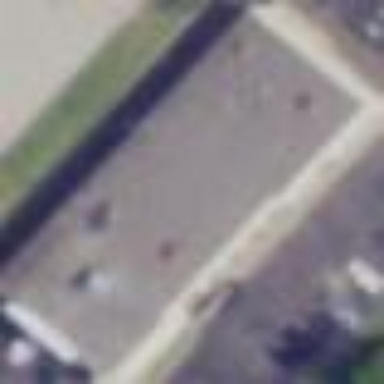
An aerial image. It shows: Building housing tires shop.